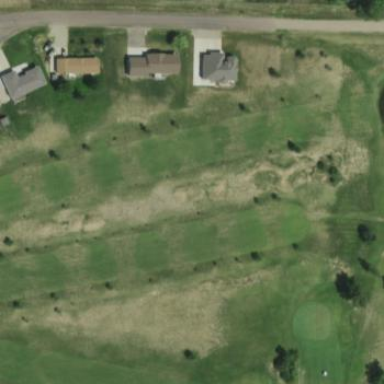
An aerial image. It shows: Golf fairway surrounded by grass.